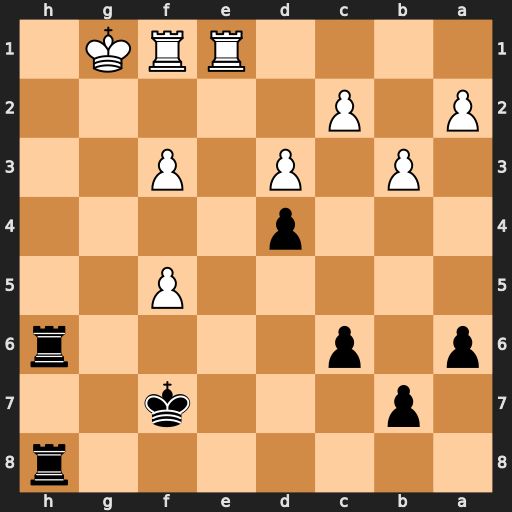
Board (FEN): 7r/1p3k2/p1p4r/5P2/3p4/1P1P1P2/P1P5/4RRK1
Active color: b
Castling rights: -
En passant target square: -
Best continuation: Rg8+ Kf2 Rh2#